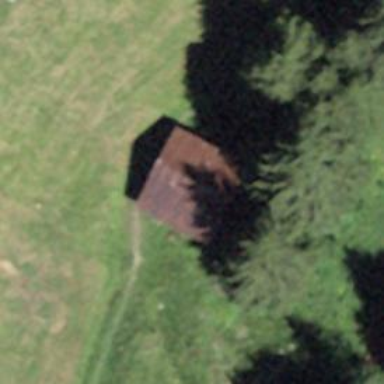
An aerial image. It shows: Hut.